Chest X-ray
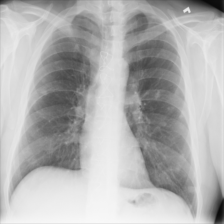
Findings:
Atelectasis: negative
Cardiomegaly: negative
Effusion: negative
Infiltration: negative
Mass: negative
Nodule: positive
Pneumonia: negative
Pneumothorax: negative
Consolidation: negative
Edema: negative
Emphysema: negative
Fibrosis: negative
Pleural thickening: negative
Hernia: negative